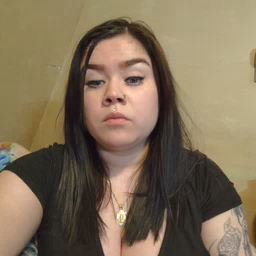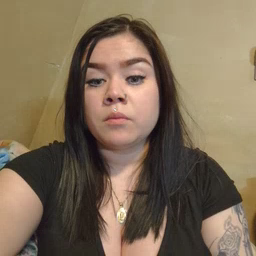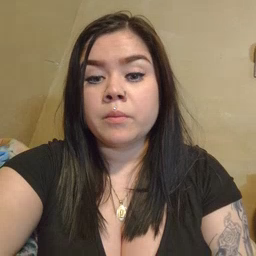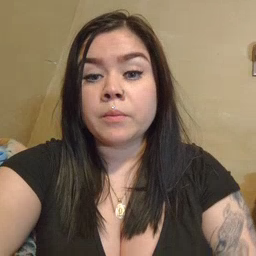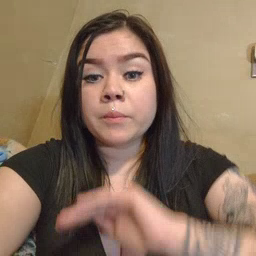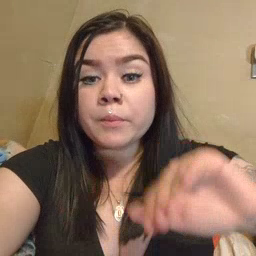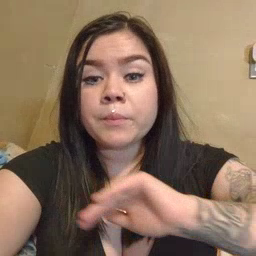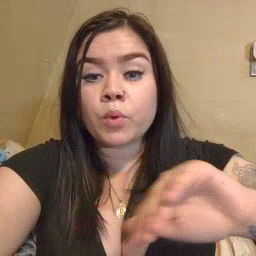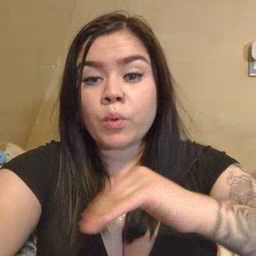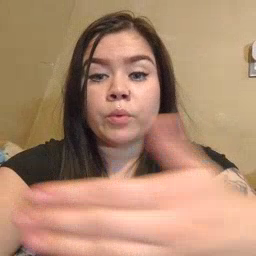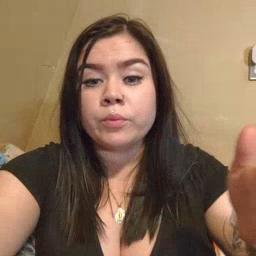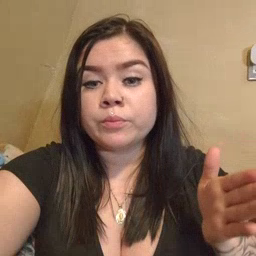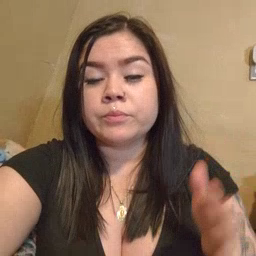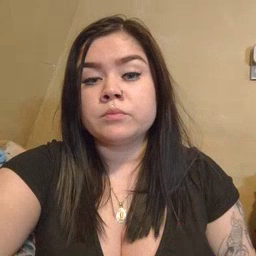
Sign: pool